Question: Thank you for your kind, we learned from you many times.
I have 'xJButton' class inherits 'JButton' class.
I am doing this to add an image as icon and change it after it clicked.
I do not want the blue color to be as background and also i don't want any border on it.
Everything is working vine, except the border.
You can see there is 2 borders

'''
setOpaque(false);
setContentAreaFilled(false);
setBackground(null);
'''
can you help me?
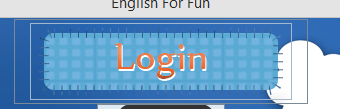
Answer: You should be able to do it like this:
'''
xJButton.setBorder(null);
xJButton.setBorderPainted(false);
xJButton.setContentAreaFilled(false);
xJButton.setOpaque(false);
'''